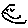
Label: smiley face